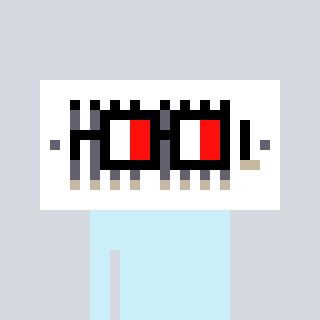
a pixel art character with square glasses with black frames and red eyes, a vent-shaped head and a peachy-colored body on a cool background